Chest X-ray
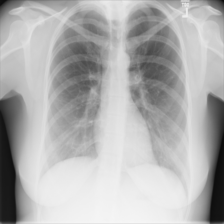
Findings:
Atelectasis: negative
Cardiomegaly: negative
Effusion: negative
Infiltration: negative
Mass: negative
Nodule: negative
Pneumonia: negative
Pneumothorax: negative
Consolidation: negative
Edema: negative
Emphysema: negative
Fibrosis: negative
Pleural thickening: negative
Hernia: negative